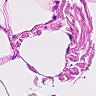
Metastatic tissue present: no